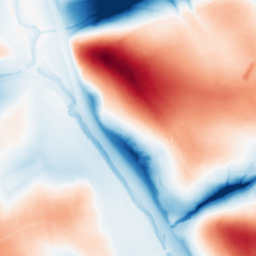
Category: classical
Decomposition family: gaussian_anisotropic
Decomposition parameters: sigma_x: 10
sigma_y: 50
Upsampling method: lanczos
Upsampling parameters: scale: 8
Upsampling scale: 8